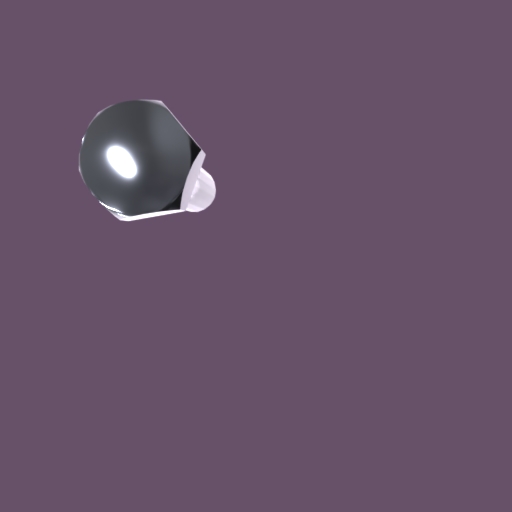
Label: bolt